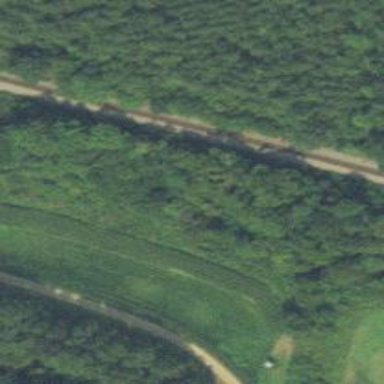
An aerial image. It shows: Railway track.